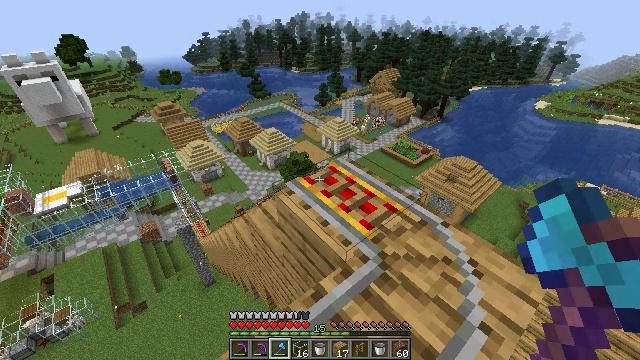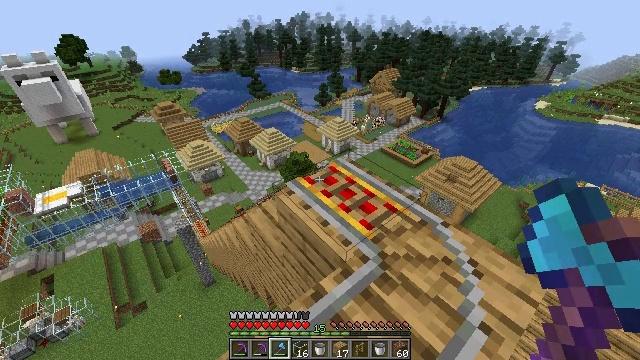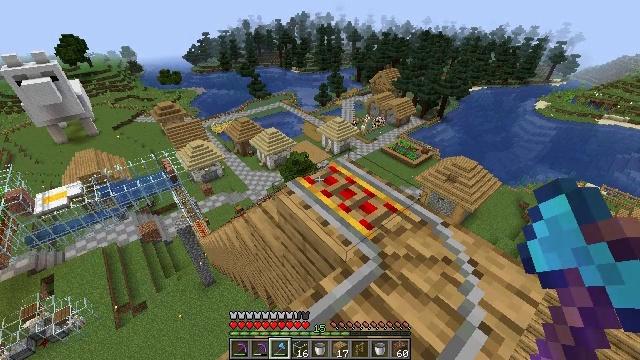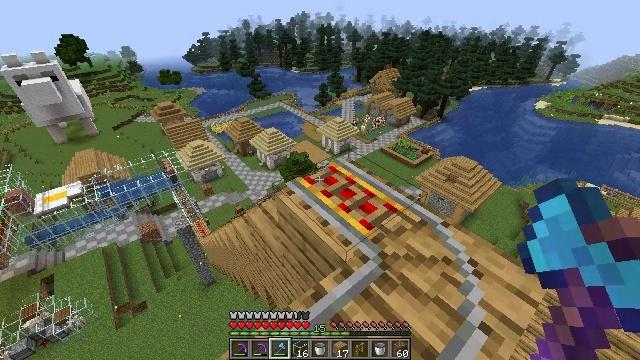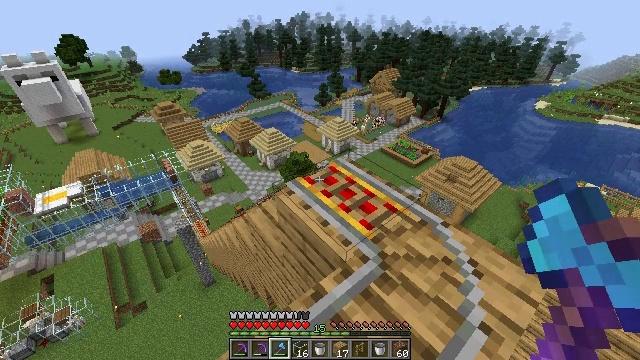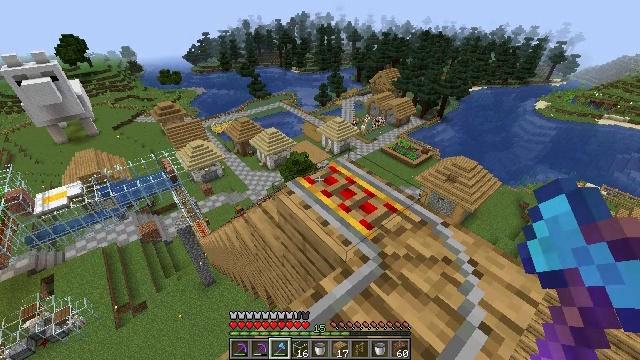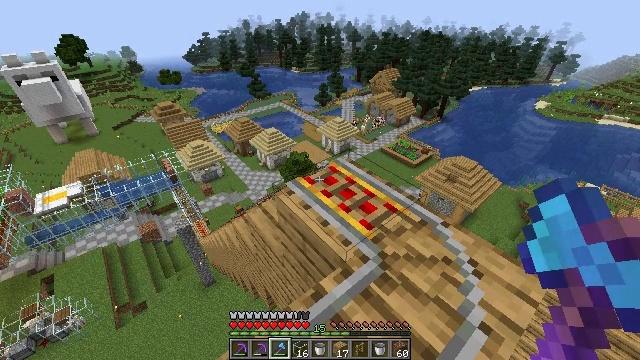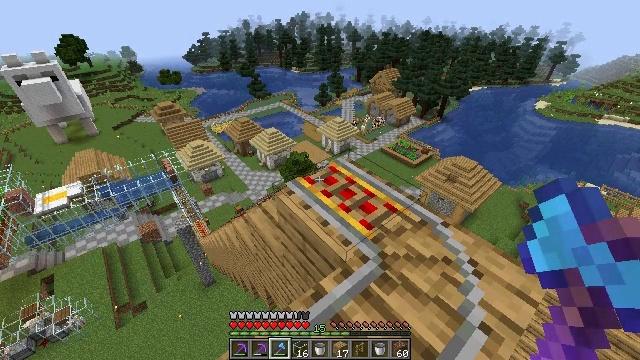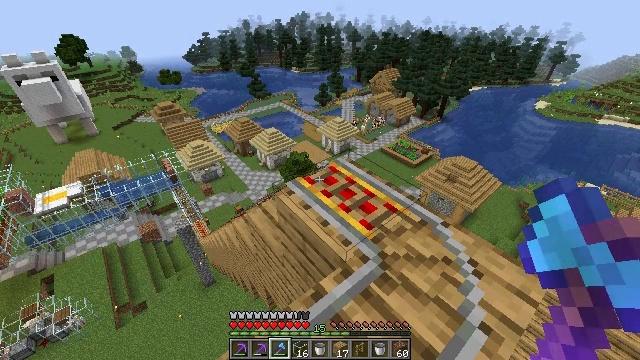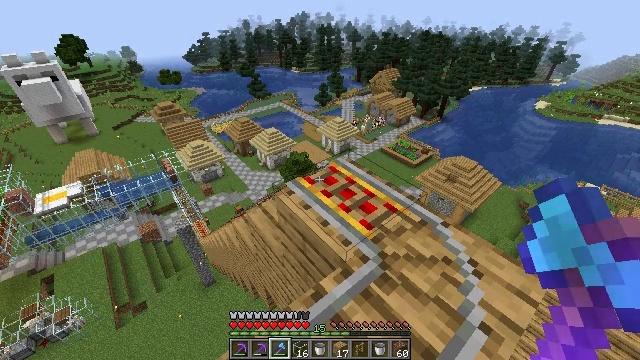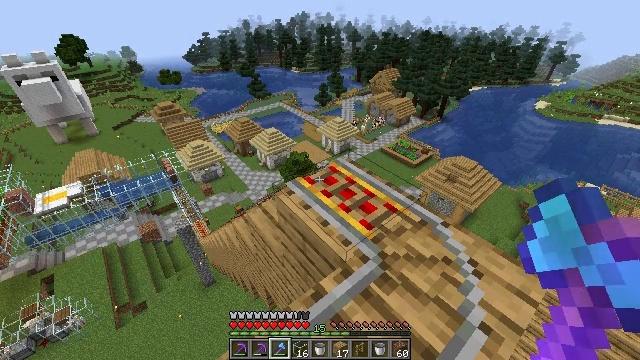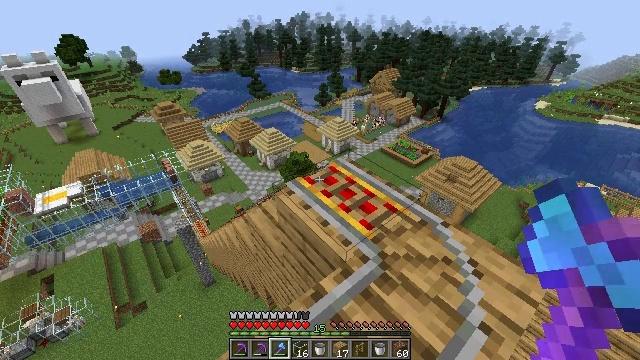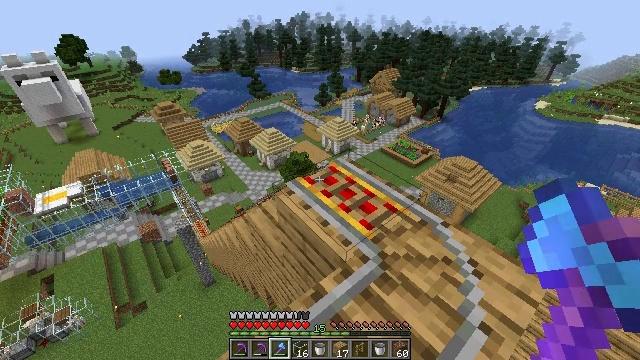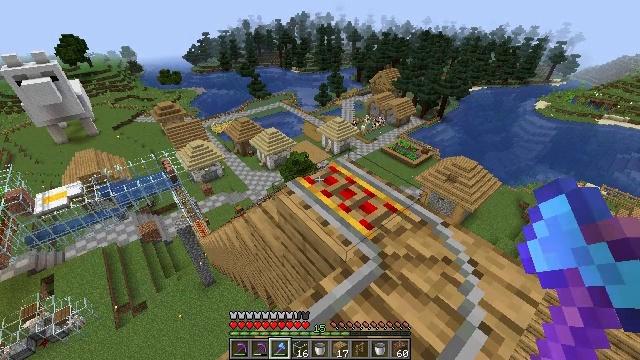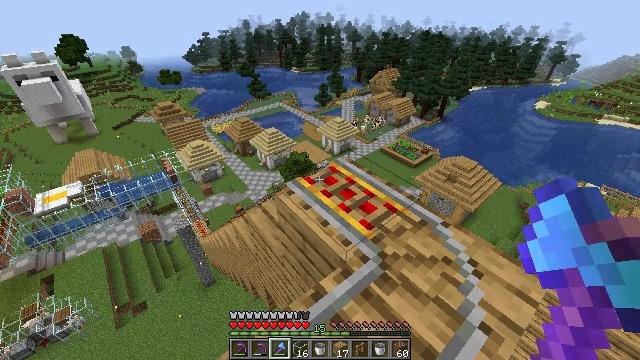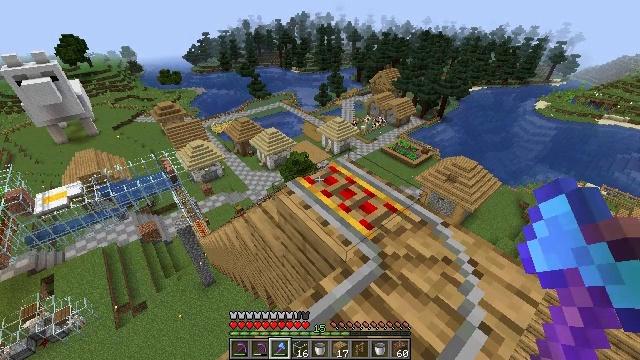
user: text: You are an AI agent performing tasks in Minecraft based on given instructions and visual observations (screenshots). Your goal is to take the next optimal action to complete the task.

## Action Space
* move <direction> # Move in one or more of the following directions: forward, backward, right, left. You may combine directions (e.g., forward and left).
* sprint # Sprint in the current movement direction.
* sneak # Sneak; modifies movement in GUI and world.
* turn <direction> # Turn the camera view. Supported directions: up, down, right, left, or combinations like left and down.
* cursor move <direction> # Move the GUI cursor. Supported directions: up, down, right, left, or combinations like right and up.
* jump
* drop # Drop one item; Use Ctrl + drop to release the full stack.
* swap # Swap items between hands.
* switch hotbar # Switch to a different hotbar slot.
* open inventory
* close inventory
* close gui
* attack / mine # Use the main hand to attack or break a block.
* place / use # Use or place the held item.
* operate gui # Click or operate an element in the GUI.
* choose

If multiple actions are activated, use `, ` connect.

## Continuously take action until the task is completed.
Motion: motion action
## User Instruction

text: Mine the rail.
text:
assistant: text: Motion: no_op
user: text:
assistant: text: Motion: no_op
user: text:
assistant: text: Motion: no_op
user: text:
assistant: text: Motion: no_op
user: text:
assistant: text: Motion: no_op
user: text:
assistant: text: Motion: no_op
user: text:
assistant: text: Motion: no_op
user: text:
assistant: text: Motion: no_op
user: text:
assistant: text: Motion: no_op
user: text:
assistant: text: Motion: no_op
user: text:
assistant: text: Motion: no_op
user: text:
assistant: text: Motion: no_op
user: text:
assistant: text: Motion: no_op
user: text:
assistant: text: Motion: no_op
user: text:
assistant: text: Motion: no_op
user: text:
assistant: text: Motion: no_op
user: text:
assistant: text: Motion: no_op
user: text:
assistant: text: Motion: no_op
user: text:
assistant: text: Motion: no_op
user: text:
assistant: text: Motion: no_op
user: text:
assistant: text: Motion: no_op
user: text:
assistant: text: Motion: no_op
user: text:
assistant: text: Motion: no_op
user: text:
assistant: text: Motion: no_op
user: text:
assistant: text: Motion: no_op
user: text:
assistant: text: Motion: no_op
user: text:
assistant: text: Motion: no_op
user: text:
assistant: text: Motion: no_op
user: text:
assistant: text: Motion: no_op
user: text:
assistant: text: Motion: no_op